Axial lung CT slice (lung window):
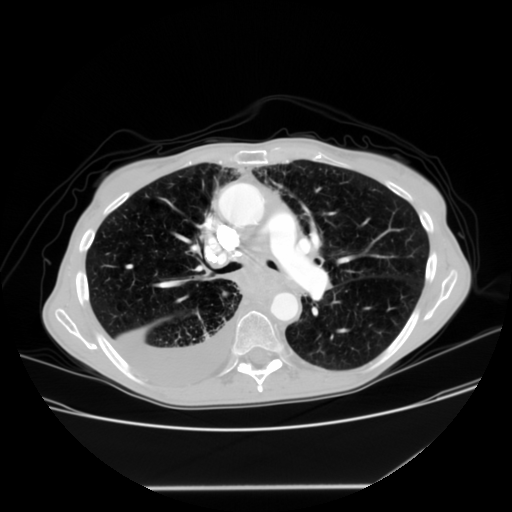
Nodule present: no